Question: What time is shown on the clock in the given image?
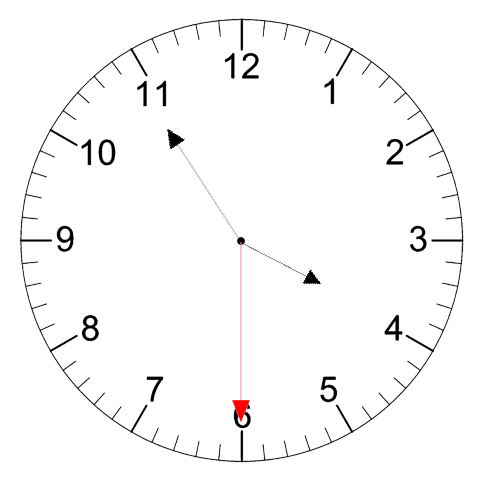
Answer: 03:54:30